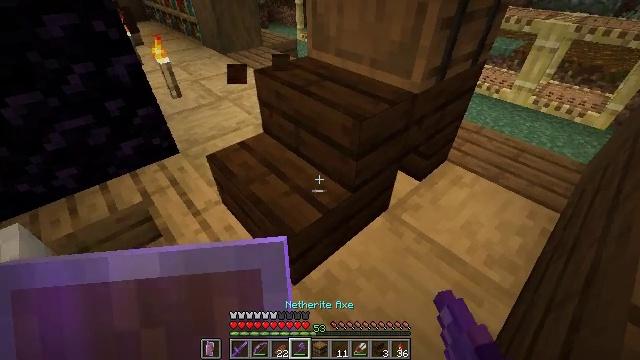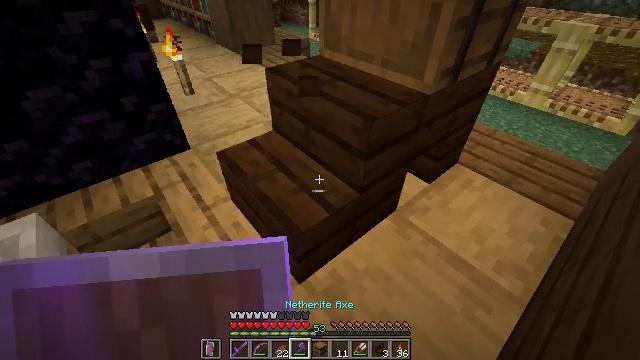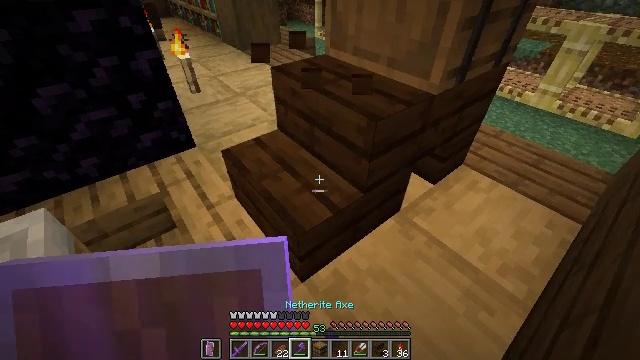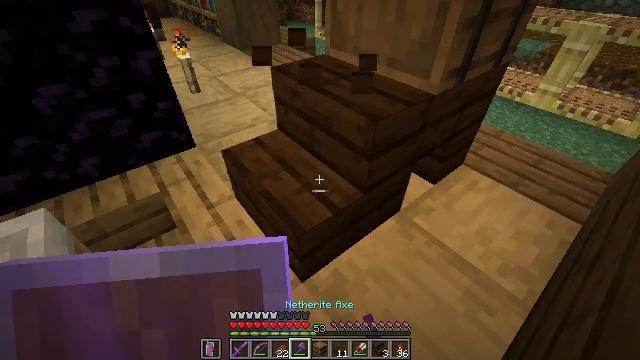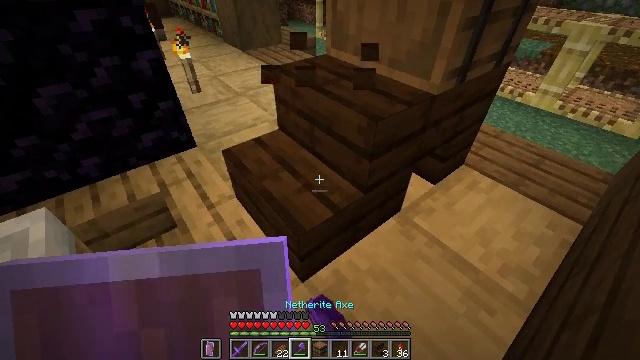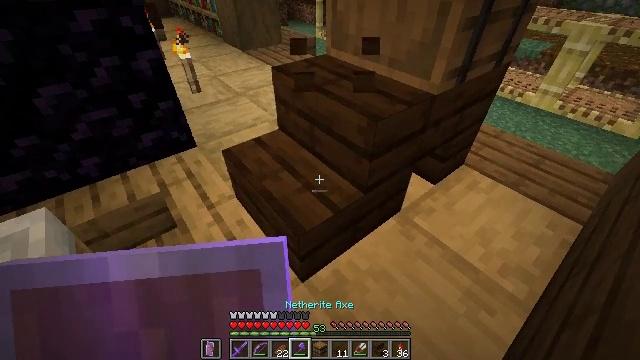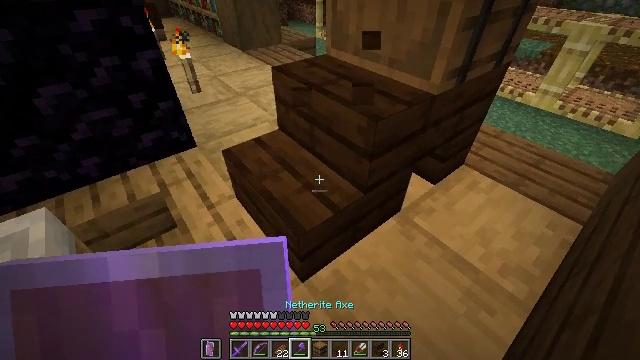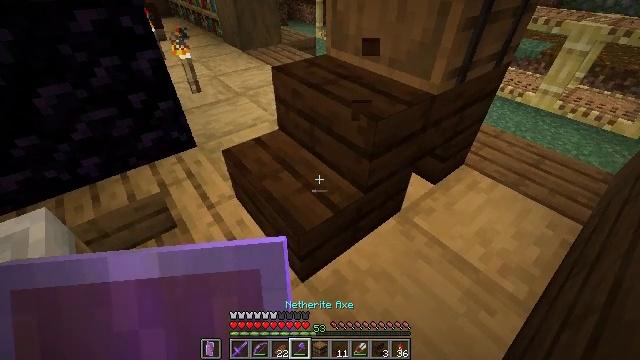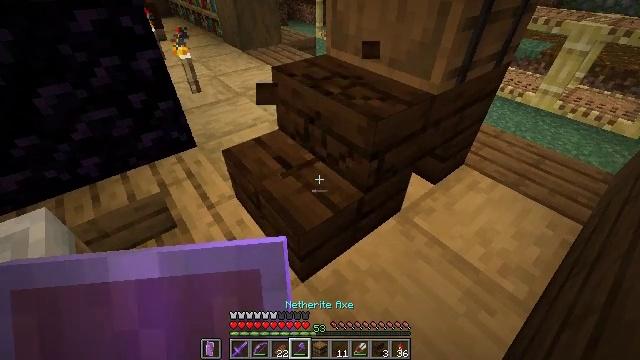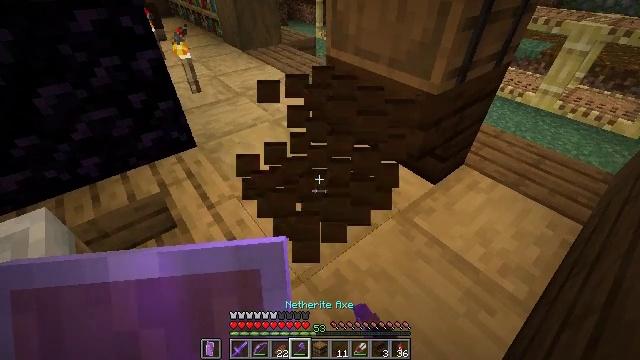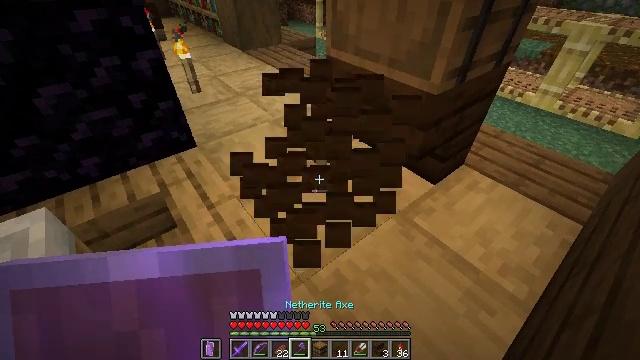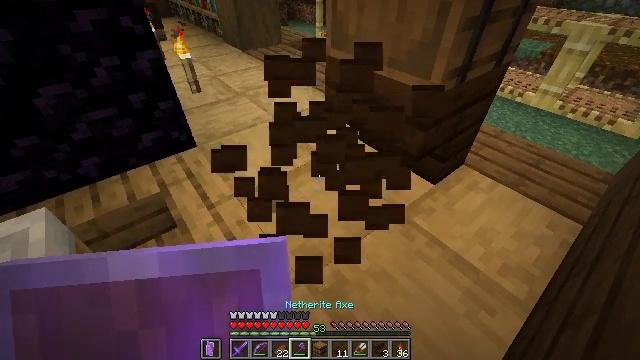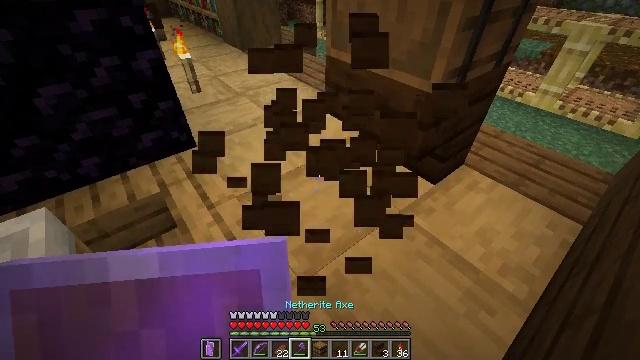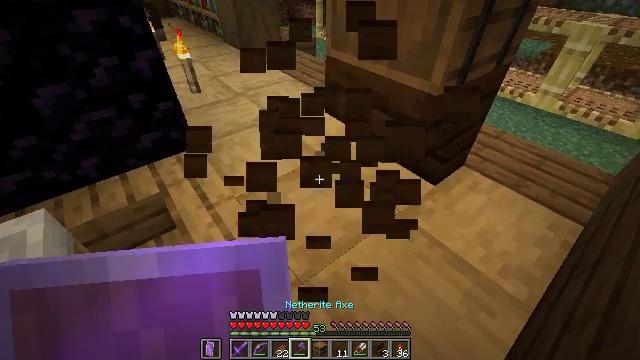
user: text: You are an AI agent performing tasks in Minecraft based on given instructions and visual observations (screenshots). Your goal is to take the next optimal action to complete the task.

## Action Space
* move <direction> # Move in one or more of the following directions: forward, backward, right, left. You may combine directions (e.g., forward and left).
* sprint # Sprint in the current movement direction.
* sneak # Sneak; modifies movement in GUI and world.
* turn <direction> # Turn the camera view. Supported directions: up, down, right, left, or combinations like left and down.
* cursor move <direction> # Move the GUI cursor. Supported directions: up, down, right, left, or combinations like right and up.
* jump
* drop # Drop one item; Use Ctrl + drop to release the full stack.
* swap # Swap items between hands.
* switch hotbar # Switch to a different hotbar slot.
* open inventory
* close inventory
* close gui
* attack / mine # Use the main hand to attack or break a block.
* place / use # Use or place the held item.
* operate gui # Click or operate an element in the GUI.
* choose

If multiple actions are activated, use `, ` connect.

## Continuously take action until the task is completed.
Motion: motion action
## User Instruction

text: Mine dark oak stairs from a structure.
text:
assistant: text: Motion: turn left, attack / mine
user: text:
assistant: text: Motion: turn left, attack / mine
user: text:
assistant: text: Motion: attack / mine
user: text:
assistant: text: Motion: no_op
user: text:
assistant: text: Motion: no_op
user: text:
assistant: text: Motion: no_op
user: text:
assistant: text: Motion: no_op
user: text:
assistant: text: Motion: attack / mine
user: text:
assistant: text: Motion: attack / mine
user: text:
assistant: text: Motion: attack / mine
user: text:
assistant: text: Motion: attack / mine
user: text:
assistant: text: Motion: no_op
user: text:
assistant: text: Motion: move forward
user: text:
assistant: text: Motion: no_op